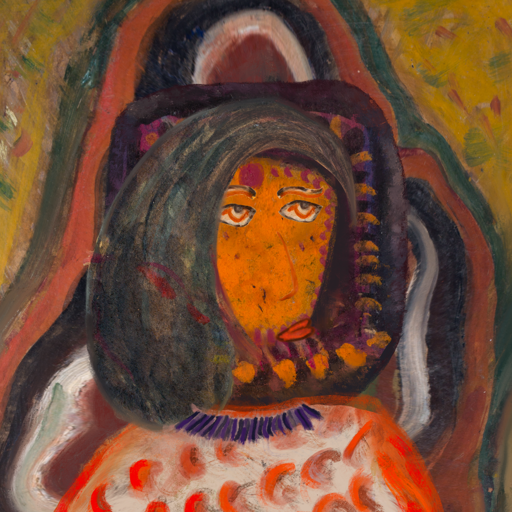
Background: AfterRaid, Head And Neck Side: Doll_w_Hair, Face Side: Experience, Bust: Rupkatha, Hair Side: Gypsy_Mother, Head Accessory: Blank, Second Necklace: Blank, Necklace: HillGirl, Baby: Blank